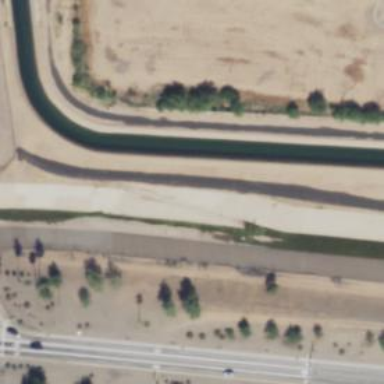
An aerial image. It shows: Canal.